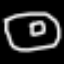
Label: donut